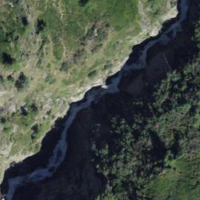
EUNIS habitat code: 41
Species observed at this site:
Hesperia comma